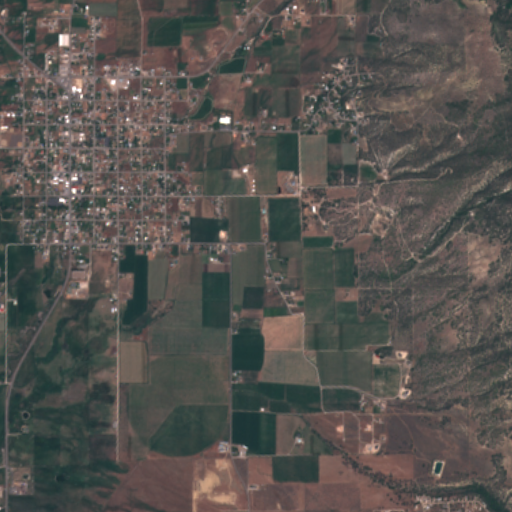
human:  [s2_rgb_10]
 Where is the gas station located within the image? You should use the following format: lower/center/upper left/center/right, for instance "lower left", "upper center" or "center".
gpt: The gas station is located in the upper left of the image.
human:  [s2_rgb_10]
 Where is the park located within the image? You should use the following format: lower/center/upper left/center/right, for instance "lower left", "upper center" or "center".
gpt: The park is located in the center left of the image.
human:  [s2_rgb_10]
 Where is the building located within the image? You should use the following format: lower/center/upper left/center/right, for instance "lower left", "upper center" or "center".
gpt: There is no building in the image.